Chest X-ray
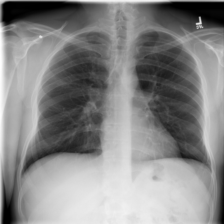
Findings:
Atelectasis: negative
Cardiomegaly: negative
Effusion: negative
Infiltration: negative
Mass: negative
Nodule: negative
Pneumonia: negative
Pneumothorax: negative
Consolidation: negative
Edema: negative
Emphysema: negative
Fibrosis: negative
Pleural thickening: negative
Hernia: negative